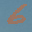
Label: 6